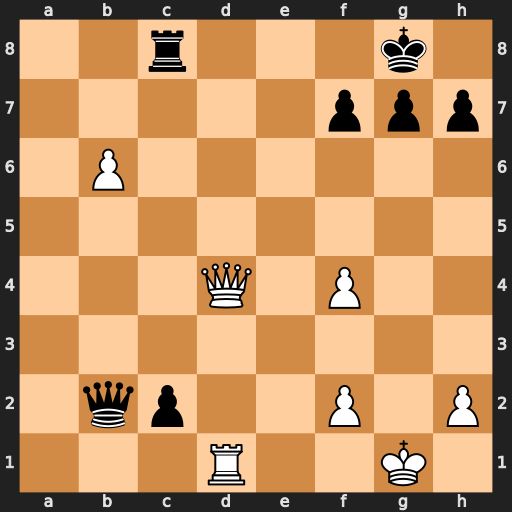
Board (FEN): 2r3k1/5ppp/1P6/8/3Q1P2/8/1qp2P1P/3R2K1
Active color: w
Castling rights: -
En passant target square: -
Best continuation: Qd8+ Rxd8 Rxd8#